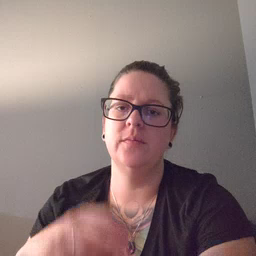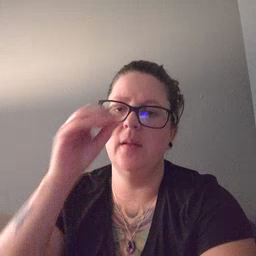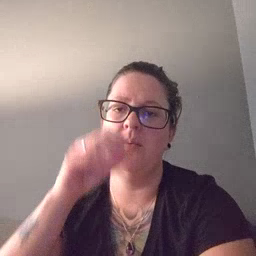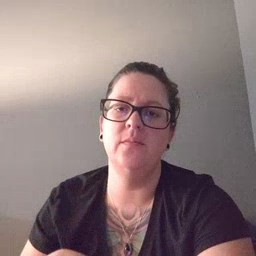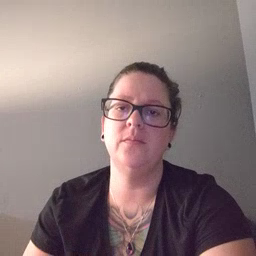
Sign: owl